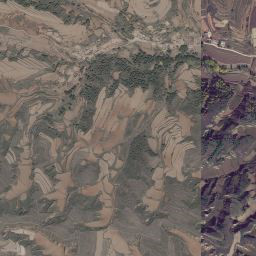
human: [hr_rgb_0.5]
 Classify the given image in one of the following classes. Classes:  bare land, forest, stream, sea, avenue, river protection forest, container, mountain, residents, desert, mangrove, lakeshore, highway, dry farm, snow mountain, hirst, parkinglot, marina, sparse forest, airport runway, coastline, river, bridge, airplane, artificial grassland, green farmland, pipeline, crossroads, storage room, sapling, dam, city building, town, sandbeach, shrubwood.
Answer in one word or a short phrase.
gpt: mountain